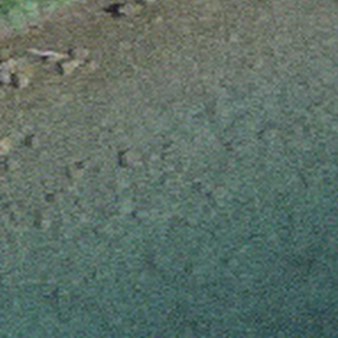
Label: other